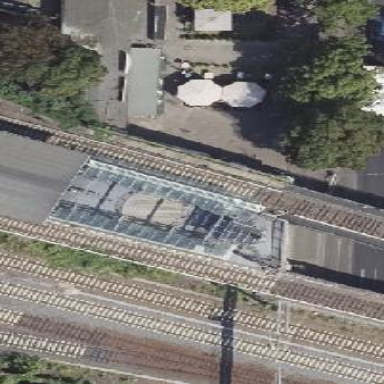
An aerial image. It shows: Building used for transportation.